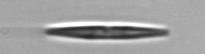
Label: pennate